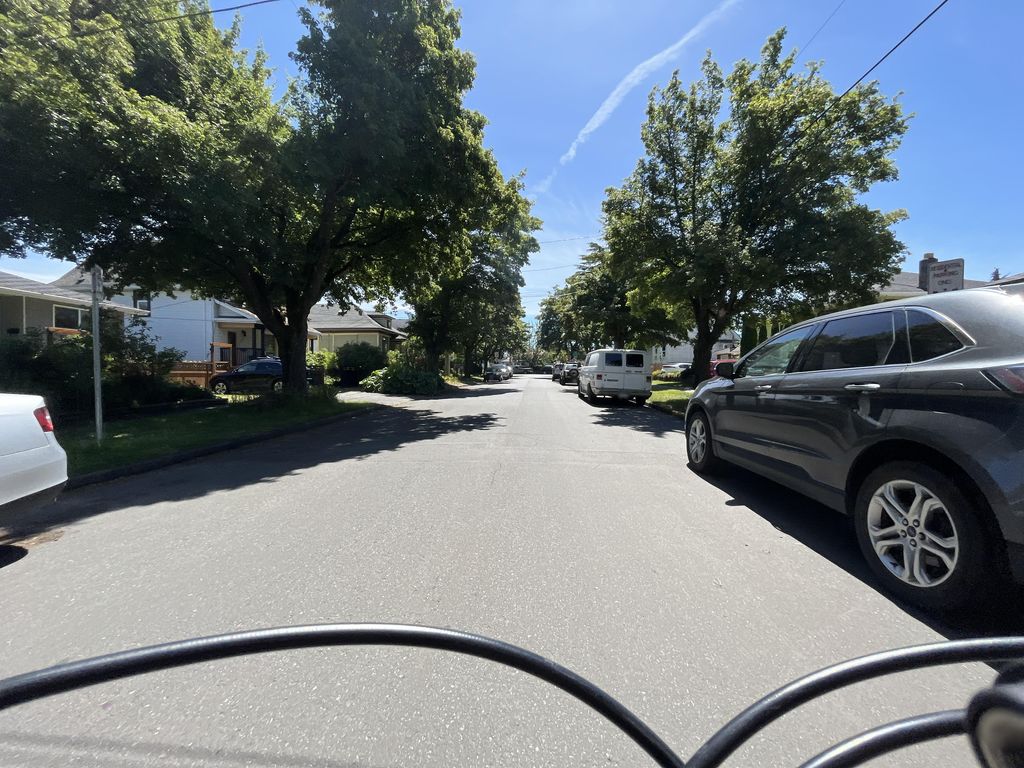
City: victoria